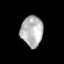
Tissue: prostate
Cell type: T cells
Senescence score: 0.345
Nuclear area (px): 666
Mean DAPI intensity: 180.255